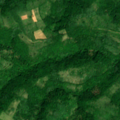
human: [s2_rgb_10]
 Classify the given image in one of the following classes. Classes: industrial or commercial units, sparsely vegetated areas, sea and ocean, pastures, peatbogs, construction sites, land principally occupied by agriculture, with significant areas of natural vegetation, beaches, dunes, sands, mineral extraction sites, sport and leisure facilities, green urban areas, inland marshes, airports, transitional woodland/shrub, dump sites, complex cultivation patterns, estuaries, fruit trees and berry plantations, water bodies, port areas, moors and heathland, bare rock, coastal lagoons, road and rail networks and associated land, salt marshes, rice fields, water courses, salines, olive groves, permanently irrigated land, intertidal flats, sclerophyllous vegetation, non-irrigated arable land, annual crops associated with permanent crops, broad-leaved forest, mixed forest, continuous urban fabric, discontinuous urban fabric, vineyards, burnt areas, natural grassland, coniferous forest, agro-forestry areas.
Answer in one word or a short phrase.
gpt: land principally occupied by agriculture, with significant areas of natural vegetation, broad-leaved forest, transitional woodland/shrub